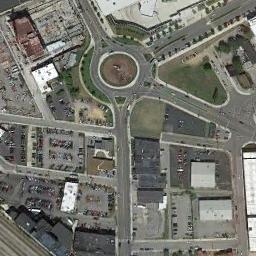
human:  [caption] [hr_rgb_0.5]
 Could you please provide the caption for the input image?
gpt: The roundabout is next to buildings and parking lot .

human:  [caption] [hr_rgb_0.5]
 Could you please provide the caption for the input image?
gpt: There are several vehicles driving on the road at the roundabout, There are some buildings and some trees and some lawns around the roundabout, And many cars are parked in the open space beside the roundabout .

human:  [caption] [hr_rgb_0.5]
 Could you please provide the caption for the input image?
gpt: The roundabout with four exits and entrances is surrounded by some buildings and parking lots .

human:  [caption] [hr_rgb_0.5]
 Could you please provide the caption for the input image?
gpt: There are many buildings around the roundabout .

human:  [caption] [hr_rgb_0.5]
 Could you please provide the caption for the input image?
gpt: There are many buildings and some parking lots near the roundabout .